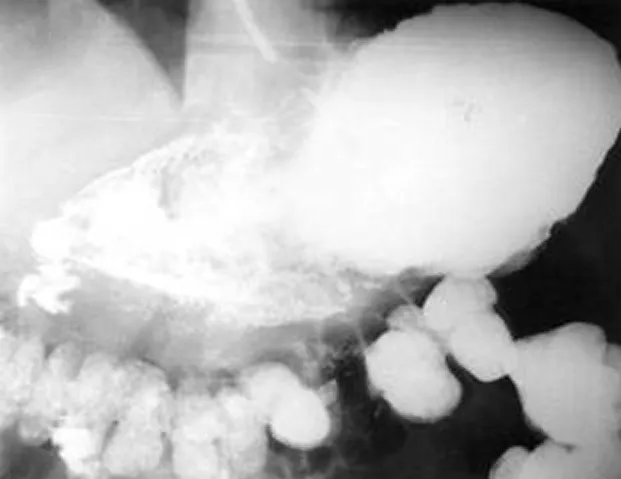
Barium meal examination showing the presence of gastro-colic fistula.
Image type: radiology (x_ray)